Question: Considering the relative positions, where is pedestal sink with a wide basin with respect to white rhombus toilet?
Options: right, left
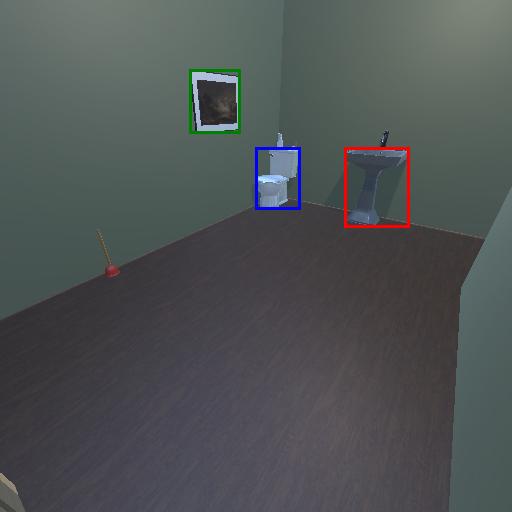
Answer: right